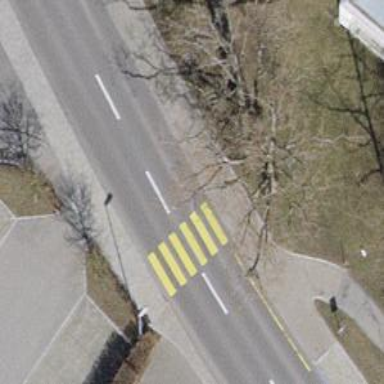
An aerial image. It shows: Marked crossing on the road.